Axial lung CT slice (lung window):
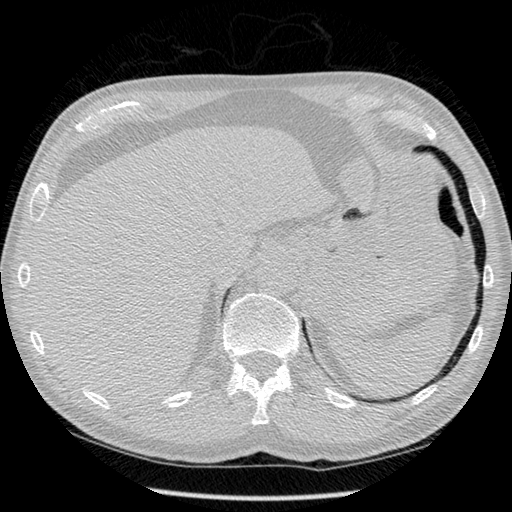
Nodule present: no